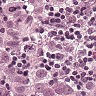
Metastatic tissue present: yes